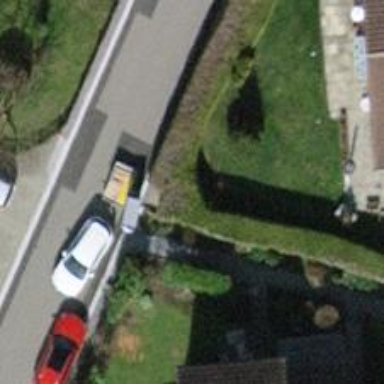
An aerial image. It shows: Hedge barrier.